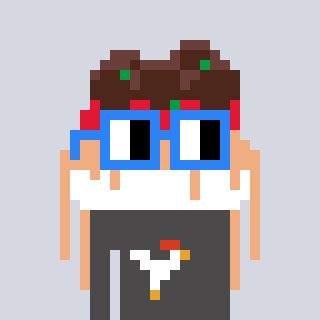
a pixel art character with square blue glasses, a spaghetti-shaped head and a grayscale-colored body on a cool background